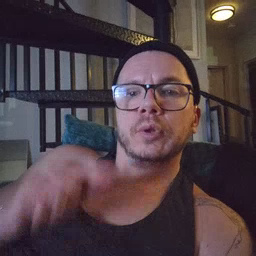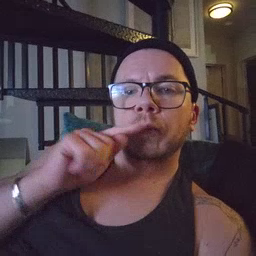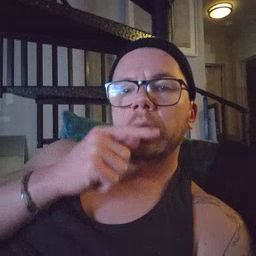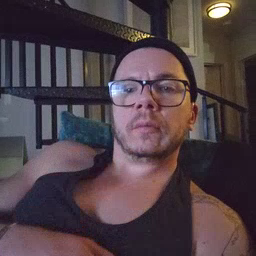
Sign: toothbrush